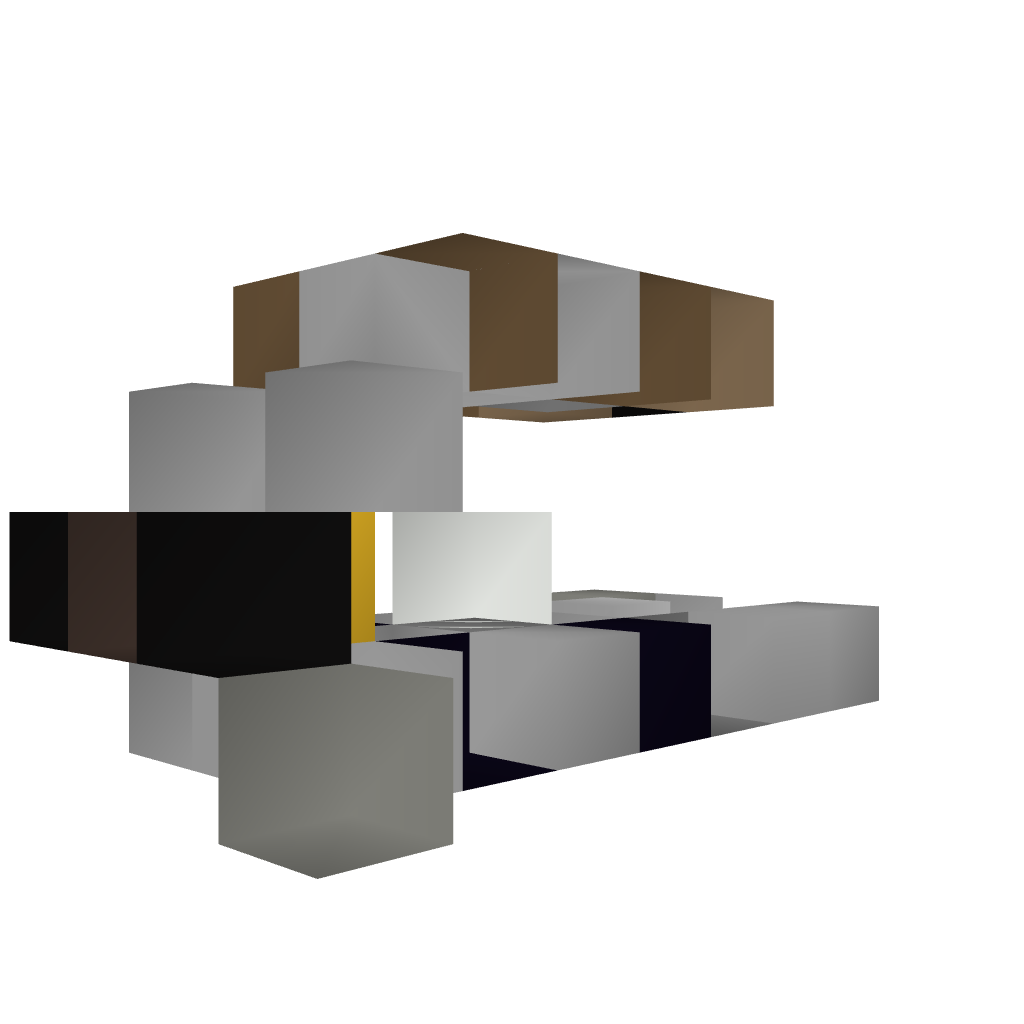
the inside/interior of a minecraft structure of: Forklift